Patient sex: M
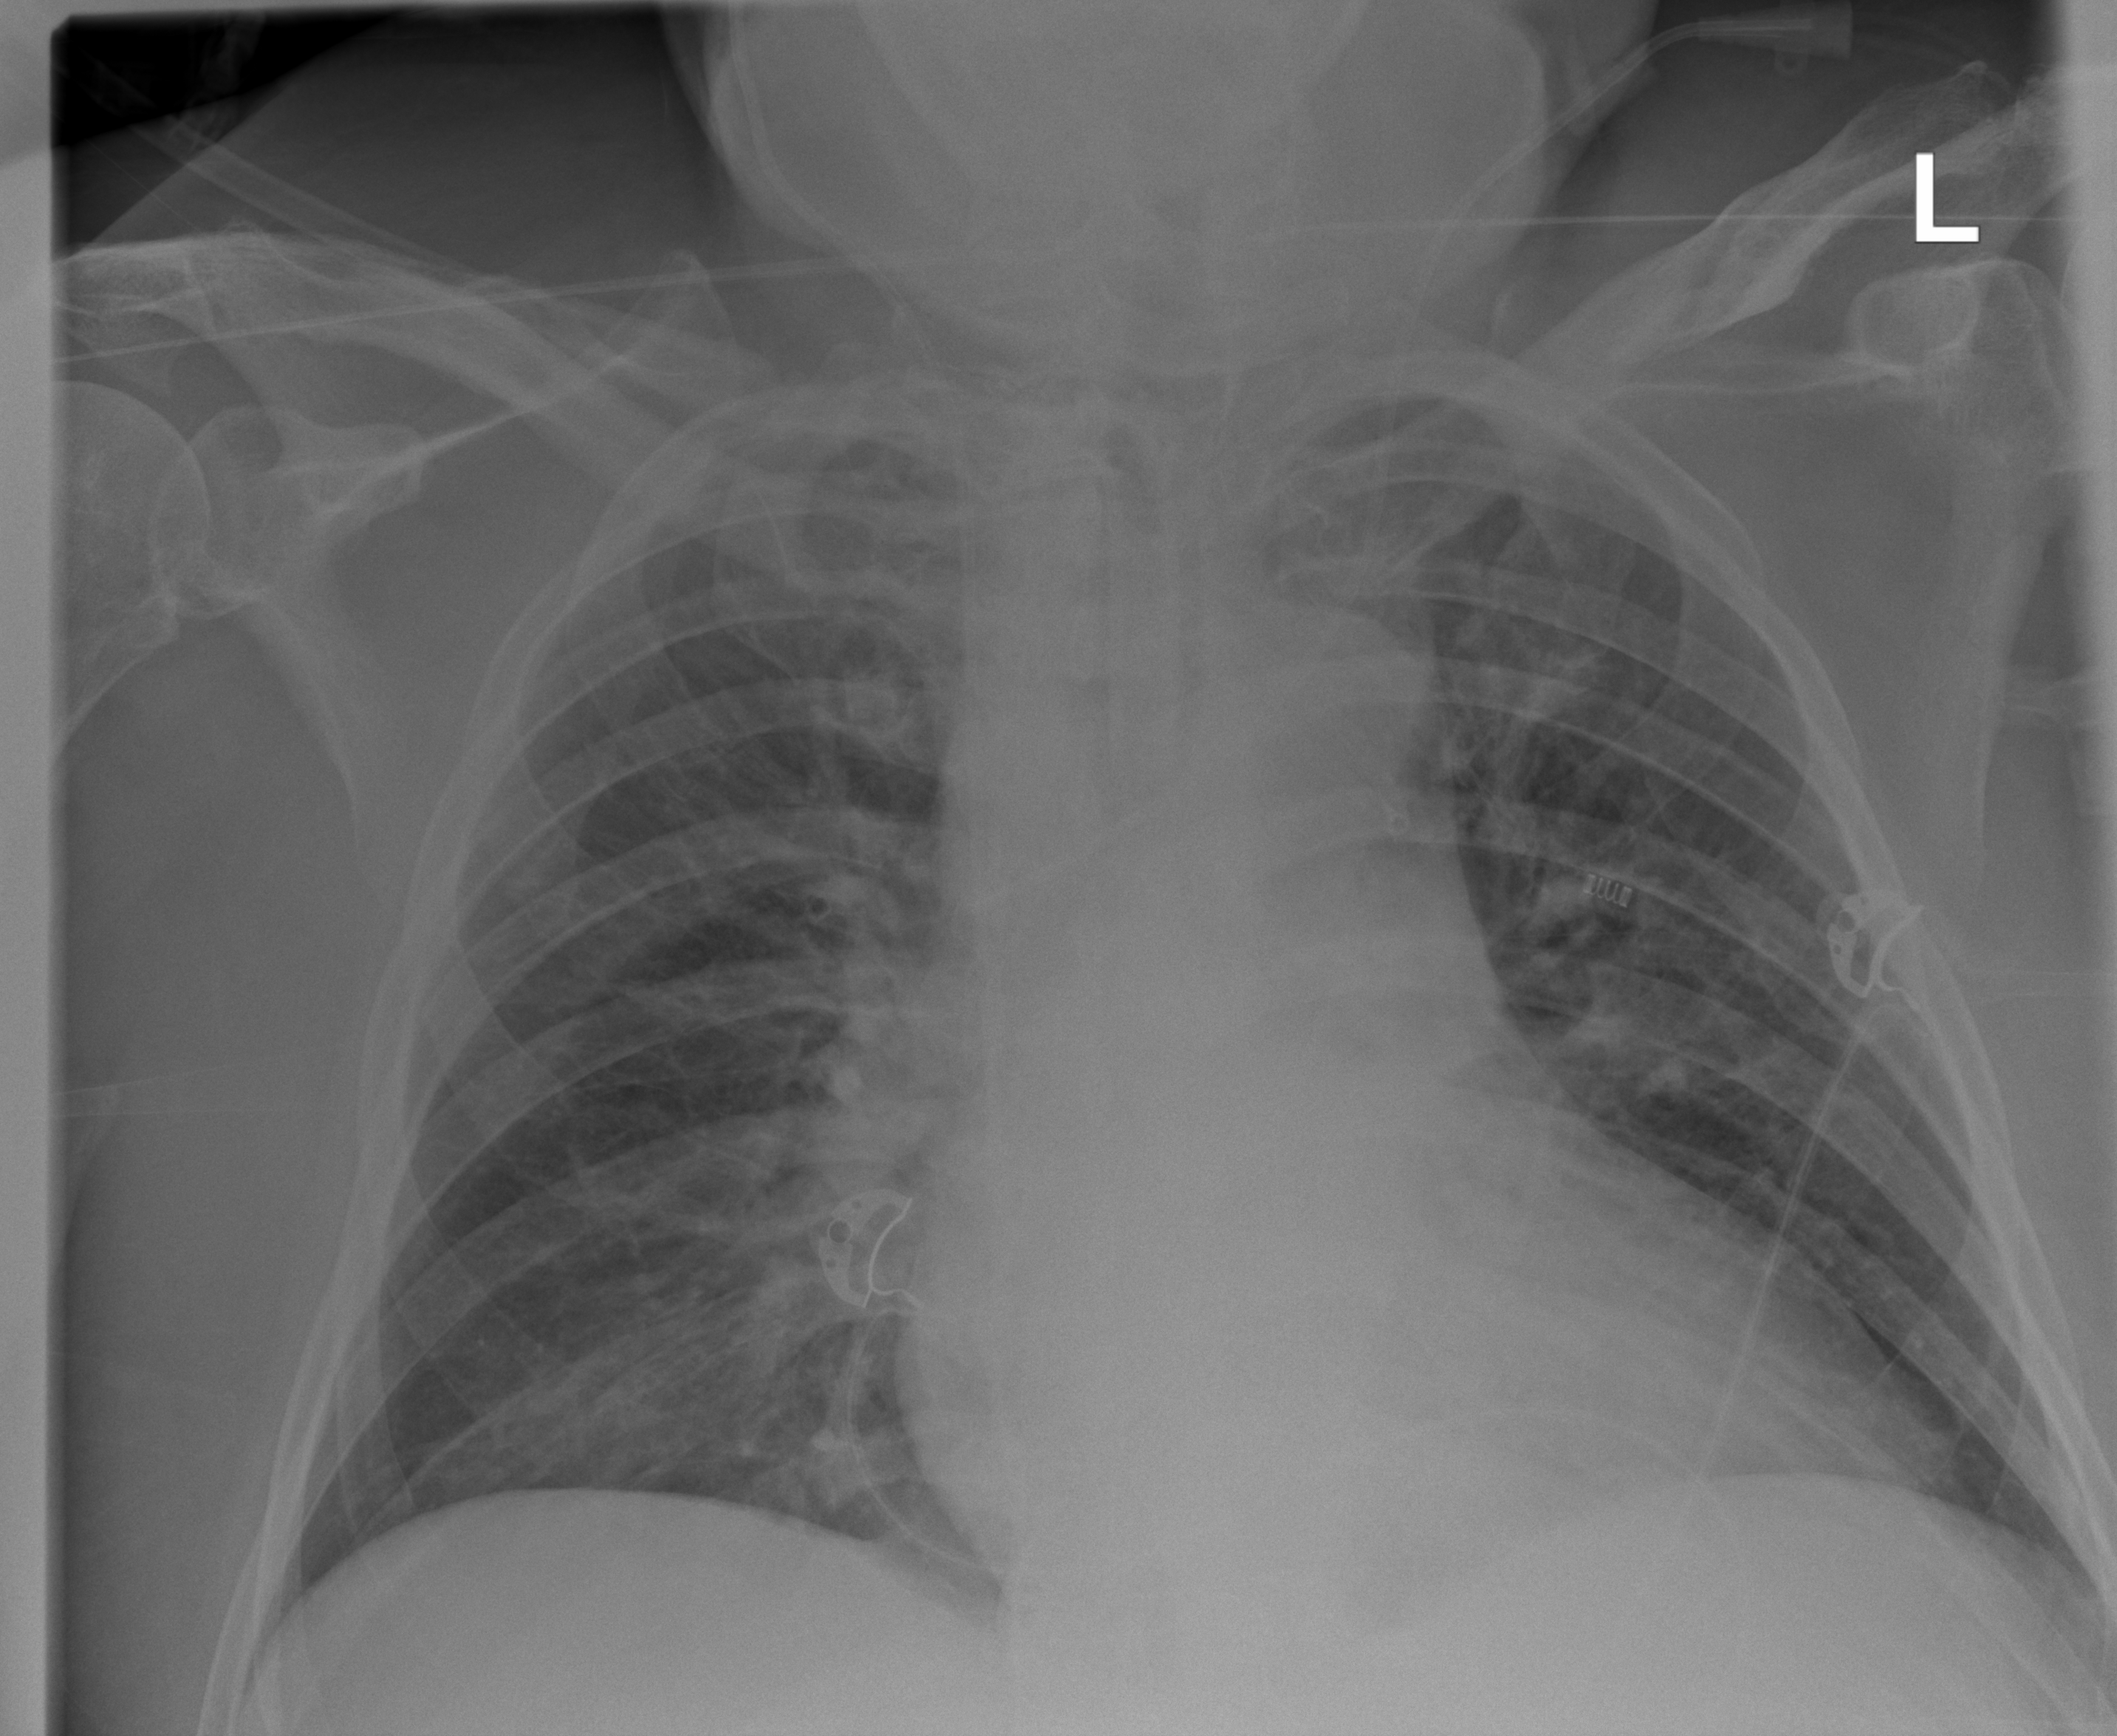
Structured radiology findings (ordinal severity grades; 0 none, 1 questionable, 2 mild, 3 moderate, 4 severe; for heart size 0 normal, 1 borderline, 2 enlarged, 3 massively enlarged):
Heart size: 2
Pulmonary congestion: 2
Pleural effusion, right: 0
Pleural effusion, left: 0
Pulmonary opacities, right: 0
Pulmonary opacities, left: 0
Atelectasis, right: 1
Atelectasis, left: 1